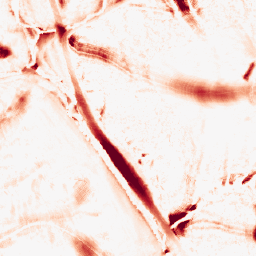
Category: morphological
Decomposition family: morphological
Decomposition parameters: operation: opening
size: 20
Upsampling method: nearest
Upsampling parameters: scale: 2
Upsampling scale: 2